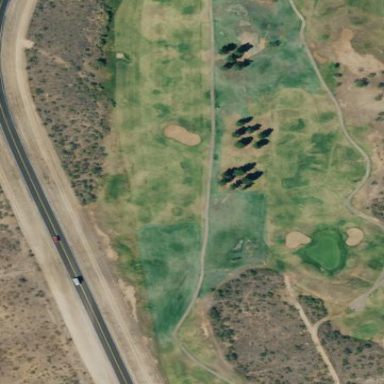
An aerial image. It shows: Well-maintained grass fairway on golf course.